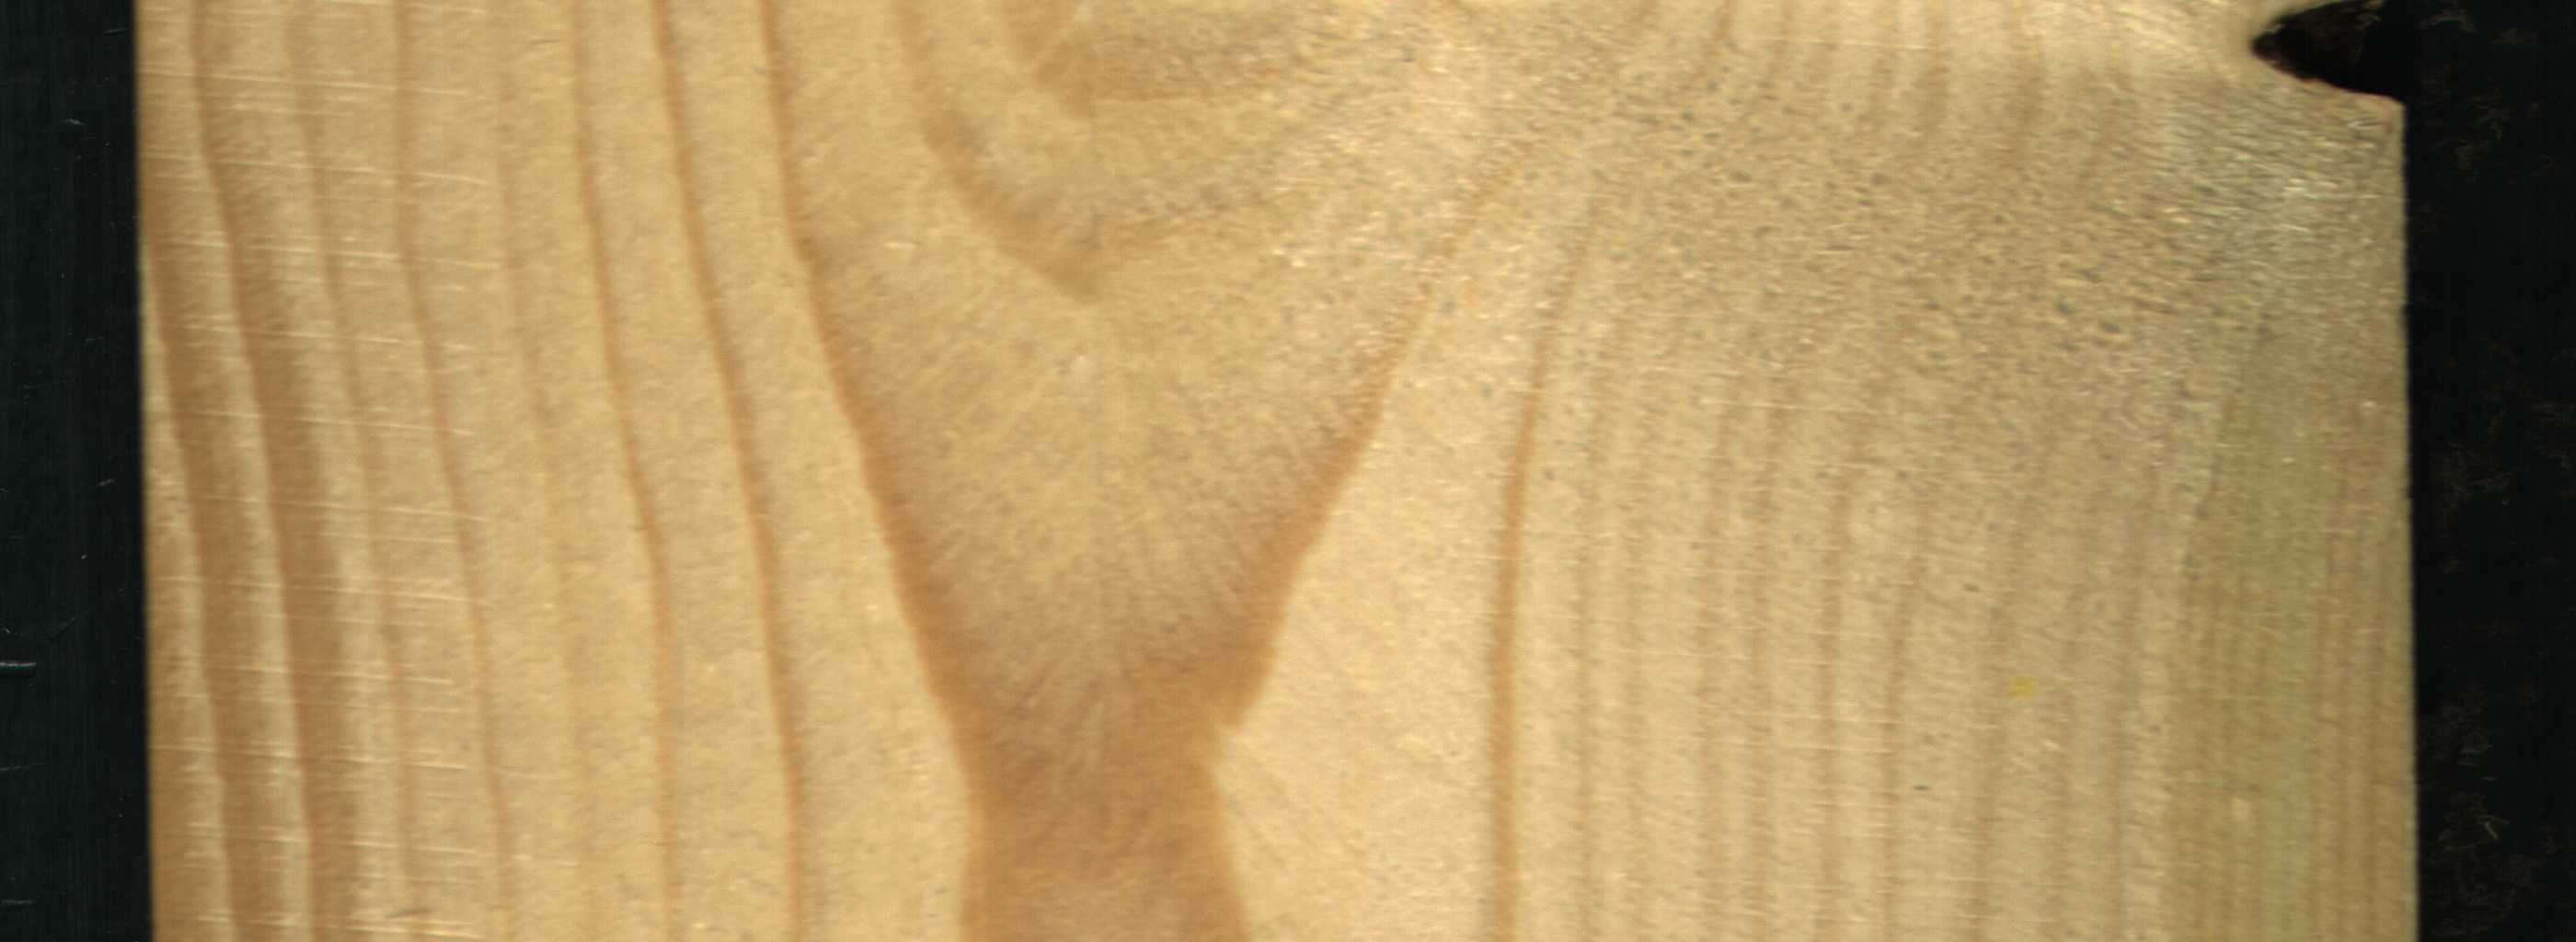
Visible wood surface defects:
Knot_missing